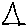
Label: triangle